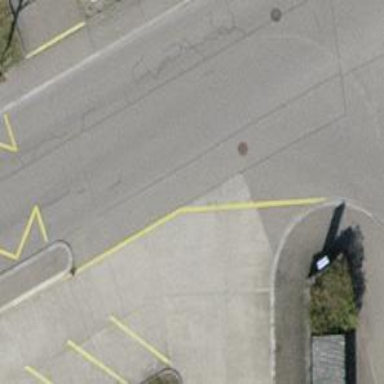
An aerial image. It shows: Asphalt parking aisle road for service vehicles.